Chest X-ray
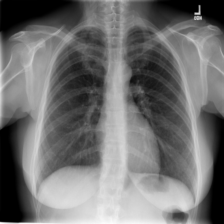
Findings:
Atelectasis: negative
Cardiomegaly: negative
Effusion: negative
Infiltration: negative
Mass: negative
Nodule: negative
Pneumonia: negative
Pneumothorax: negative
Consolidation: negative
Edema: negative
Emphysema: negative
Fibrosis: negative
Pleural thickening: negative
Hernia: negative